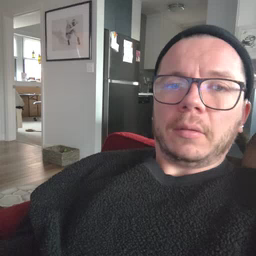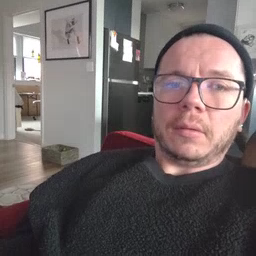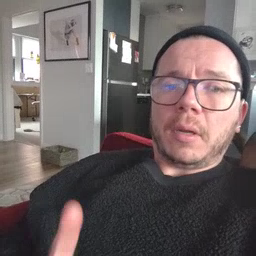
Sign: up